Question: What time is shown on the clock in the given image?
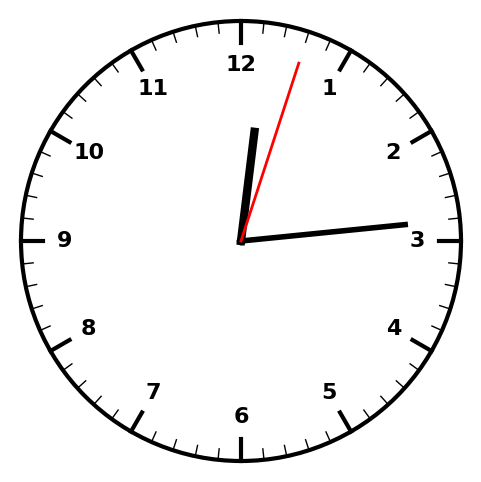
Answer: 12:14:03